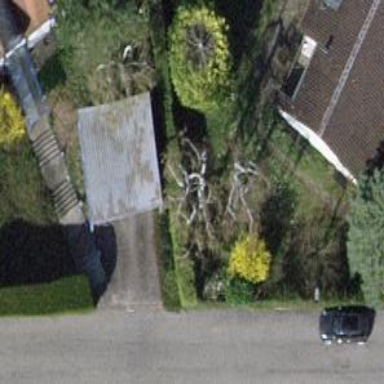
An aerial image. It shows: Garden with deciduous broadleaved trees.